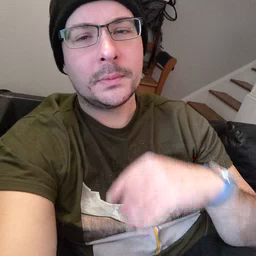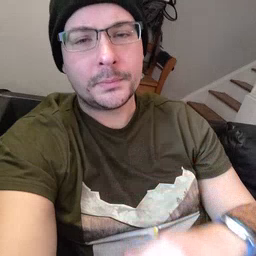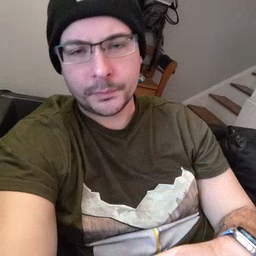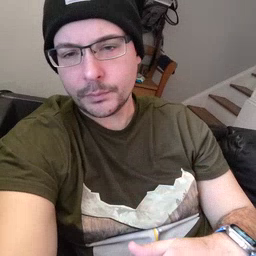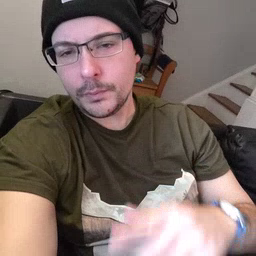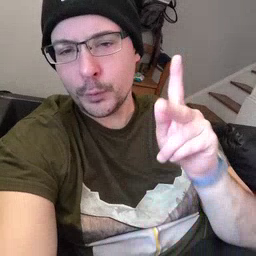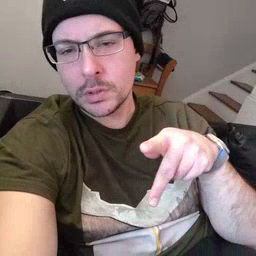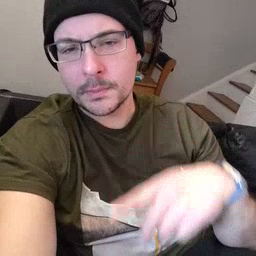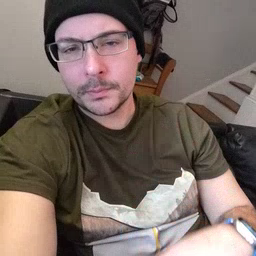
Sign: person